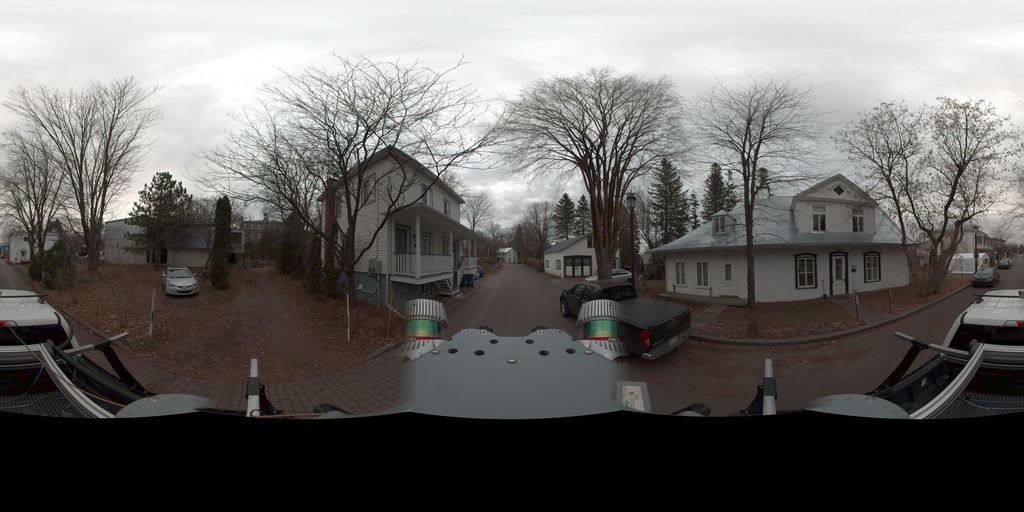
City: quebec_city